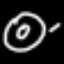
Label: donut